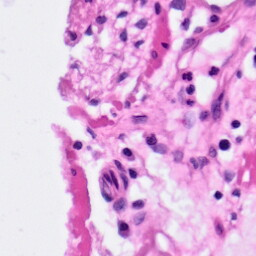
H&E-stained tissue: Pancreatic